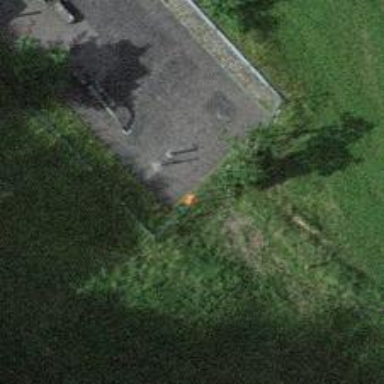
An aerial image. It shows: Pole with roof cover.